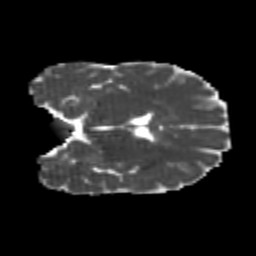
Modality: MD
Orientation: coronal
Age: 23
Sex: male
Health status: healthy
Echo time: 0.074 s